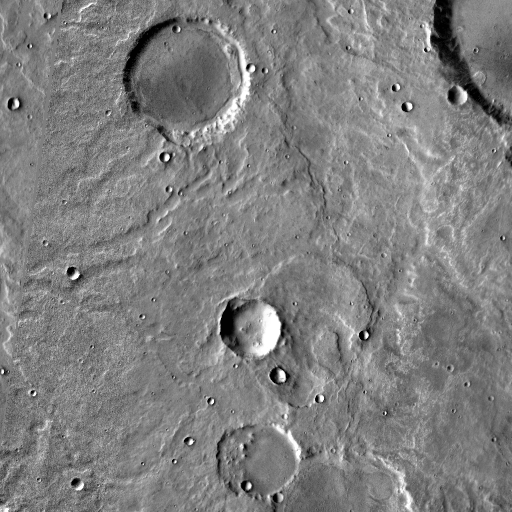
Crater classes present: Background, Other, Buried